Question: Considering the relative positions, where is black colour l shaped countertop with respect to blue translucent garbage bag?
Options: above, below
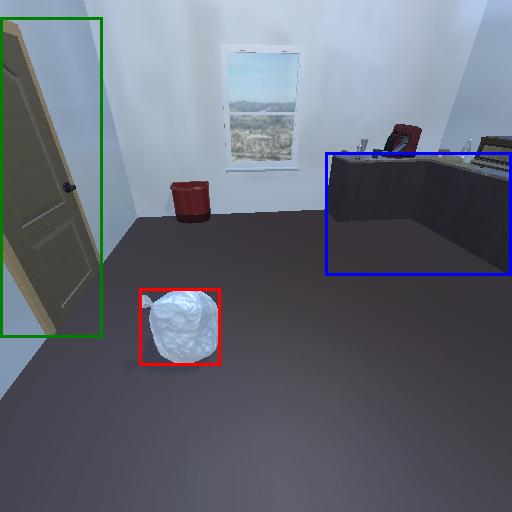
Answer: above